Question: How do I 'include' a jar inside an android project, instead of just referencing it? For example, below is a picture of my tree view for a project.

This is fine if I want to test this app on this machine, and it even works when I deploy, however if I try to check out the project through SVN, I get a message saying "The project cannot be built until build path errors are resolved". Also missing lib messages such as:
etc.
I've checked the build path and checked all jars in the 'Order and Export', but it does not do what I think it does apparently.
How does one 'package' jars so they are transportable, and not left behind?
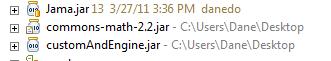
Answer: You can copy the jar to your project(copy the jar, click on your android project and paste)
You'll see your jar inside the project,
then reference it once it's there.